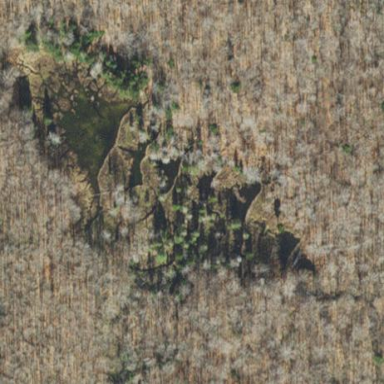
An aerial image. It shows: Marsh wetland.